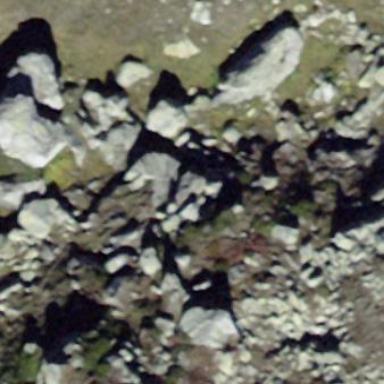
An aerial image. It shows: Natural scree.